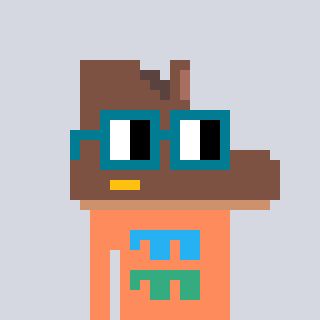
a pixel art character with square dark green glasses, a boot-shaped head and a peachy-colored body on a cool background